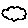
Label: cloud